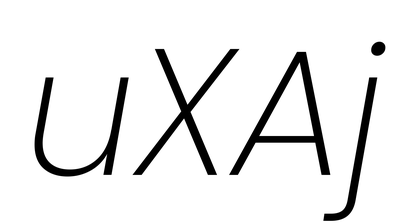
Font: Poppins-ExtraLightItalic